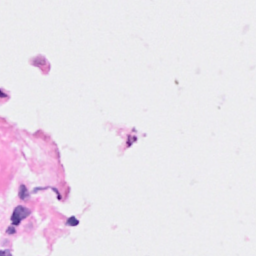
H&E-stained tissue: Breast